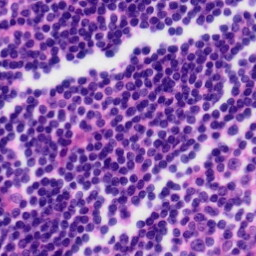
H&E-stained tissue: Tonsil